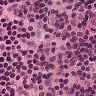
Metastatic tissue present: no